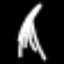
Label: The Eiffel Tower